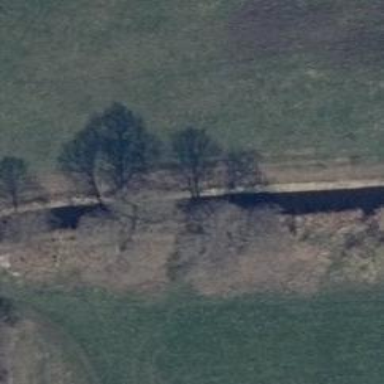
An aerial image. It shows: Row of trees in natural setting.